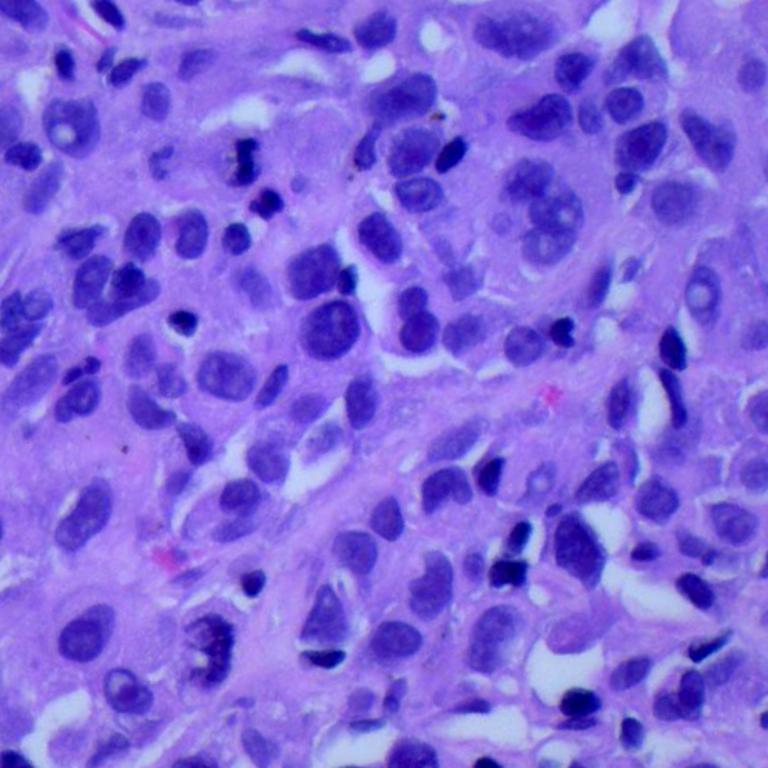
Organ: lung
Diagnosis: adenocarcinomas